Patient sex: M
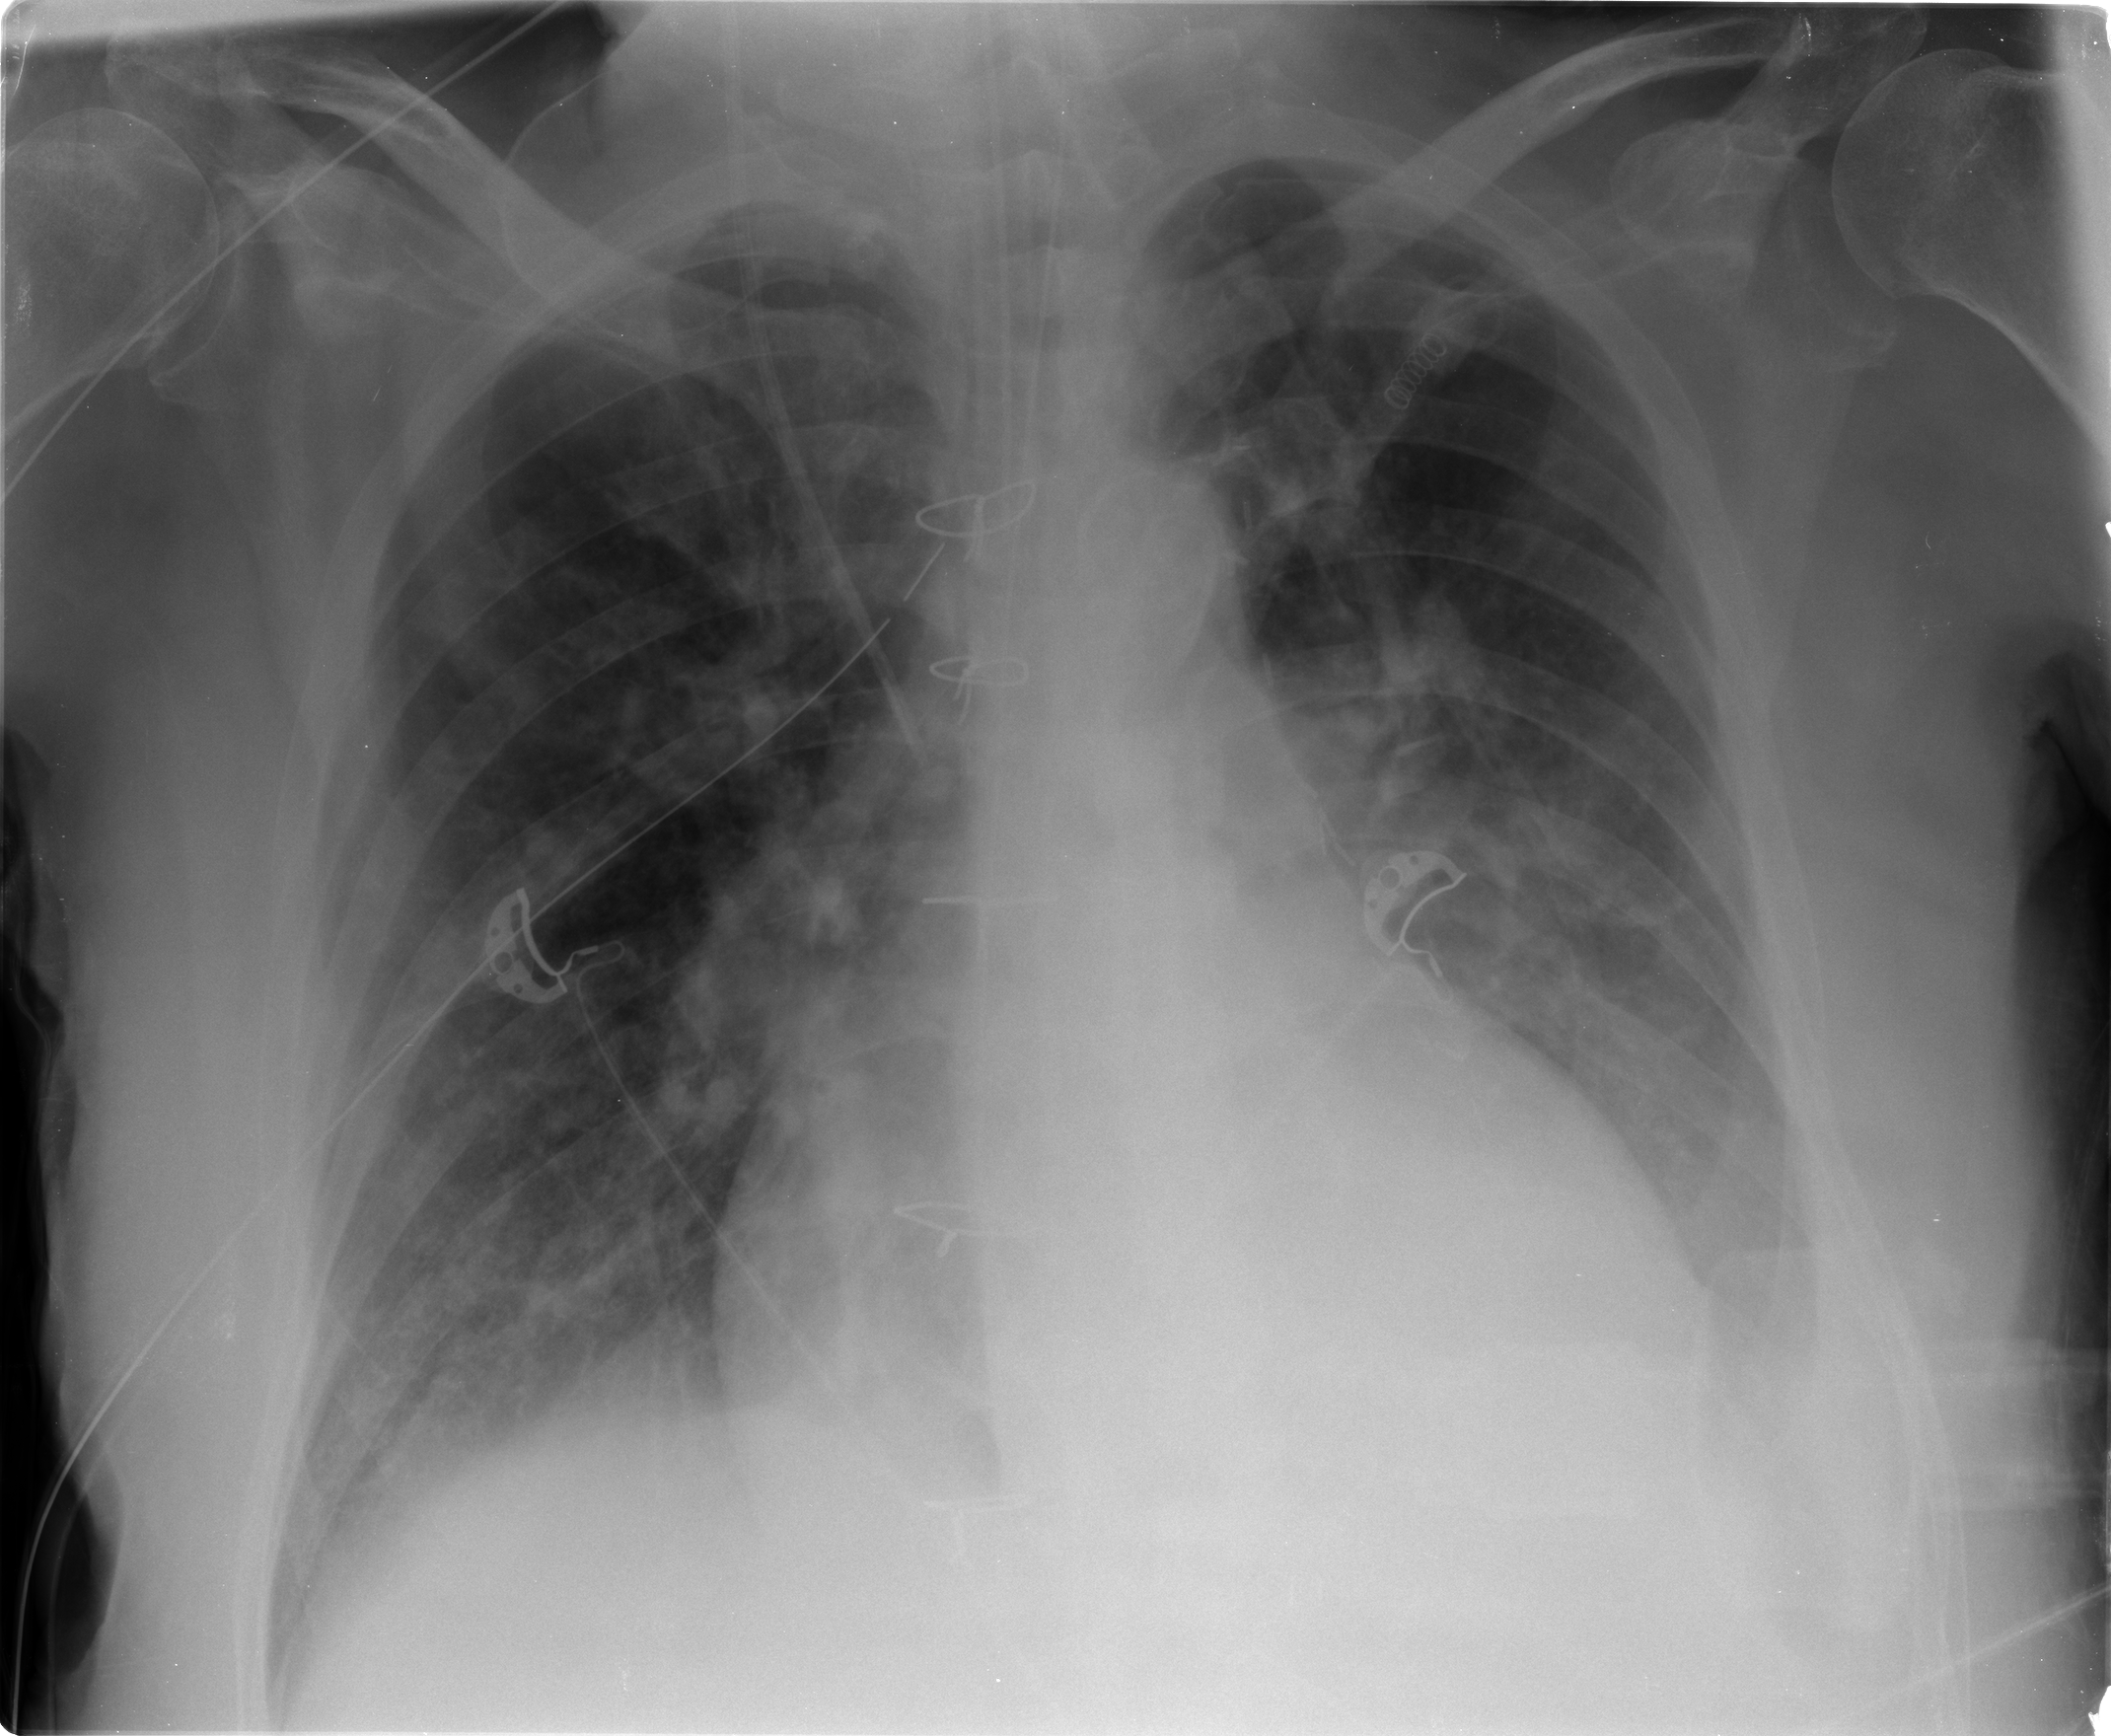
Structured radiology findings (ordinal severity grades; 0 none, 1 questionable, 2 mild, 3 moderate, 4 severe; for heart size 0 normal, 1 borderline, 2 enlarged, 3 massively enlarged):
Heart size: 2
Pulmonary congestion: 2
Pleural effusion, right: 0
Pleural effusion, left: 2
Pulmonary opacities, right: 2
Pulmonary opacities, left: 2
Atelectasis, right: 2
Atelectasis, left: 2